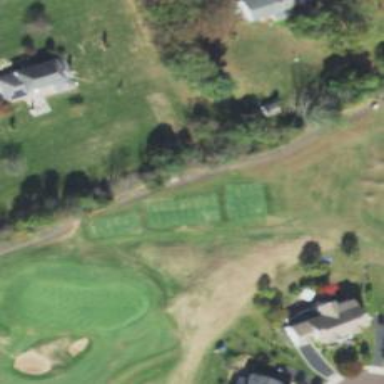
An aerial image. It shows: Grassy area designated as golf tee.